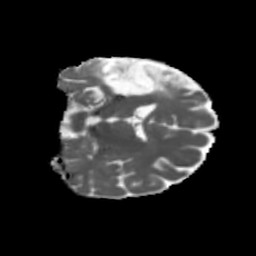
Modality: MD
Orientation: coronal
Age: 36
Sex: female
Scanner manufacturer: siemens
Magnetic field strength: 3 T
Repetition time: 5.47 s
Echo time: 0.0854 s